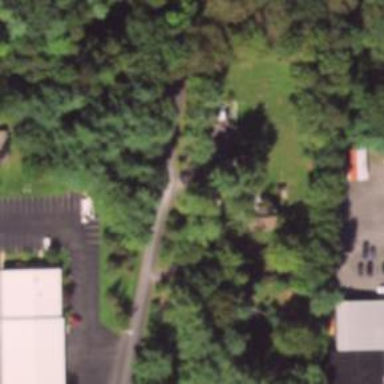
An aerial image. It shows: Veterinary facility.